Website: bh-photo
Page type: payment
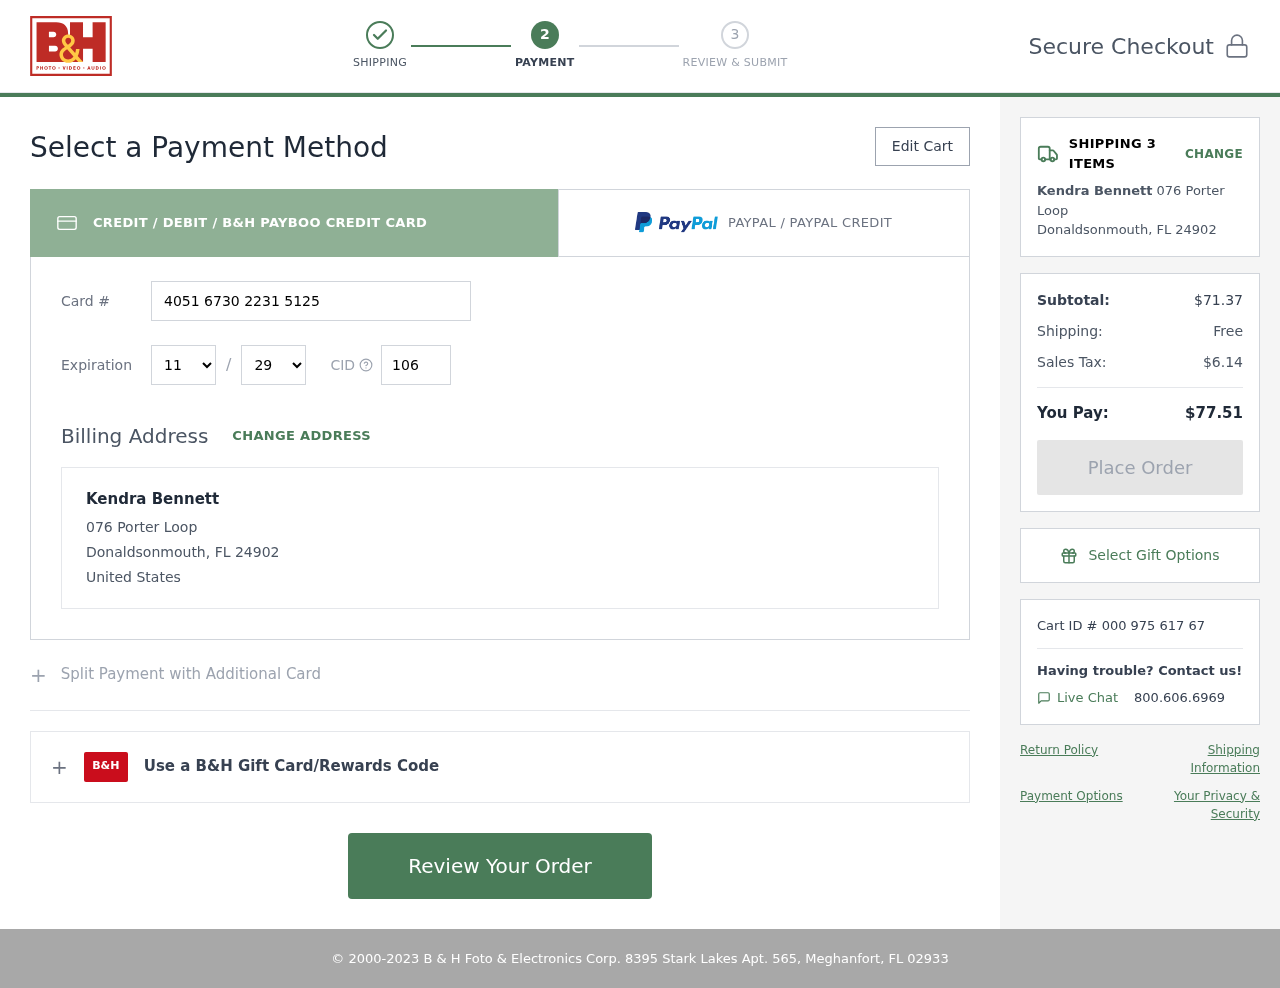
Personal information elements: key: PII_CARD_CVV
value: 106
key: PII_CARD_EXPIRY_MONTH
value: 11
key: PII_CARD_EXPIRY_YEAR
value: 29
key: PII_CARD_NUMBER
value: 4051 6730 2231 5125
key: PII_CITY_STATE_ZIP
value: Donaldsonmouth, FL 24902
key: PII_COUNTRY
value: United States
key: PII_FULLNAME
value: Kendra Bennett
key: PII_STREET
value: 076 Porter Loop
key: PII_FULLNAME2
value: Kendra Bennett
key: PII_CITY
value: Donaldsonmouth
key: PII_STATE_ABBR
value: FL
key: PII_POSTCODE
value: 24902
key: PII_POSTCODE_FULL
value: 24902
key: PII_CITY_STATE
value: Donaldsonmouth, FL
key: PII_POSTCODE_NUMERIC
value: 24902
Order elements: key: ORDER_NUM_ITEMS
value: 3
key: ORDER_SUBTOTAL
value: $71.37
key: ORDER_SHIPPING_COST
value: Free
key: ORDER_TAX
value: $6.14
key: ORDER_TOTAL
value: $77.51
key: ORDER_ID
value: Cart ID # 000 975 617 67